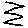
Label: zigzag